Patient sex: F
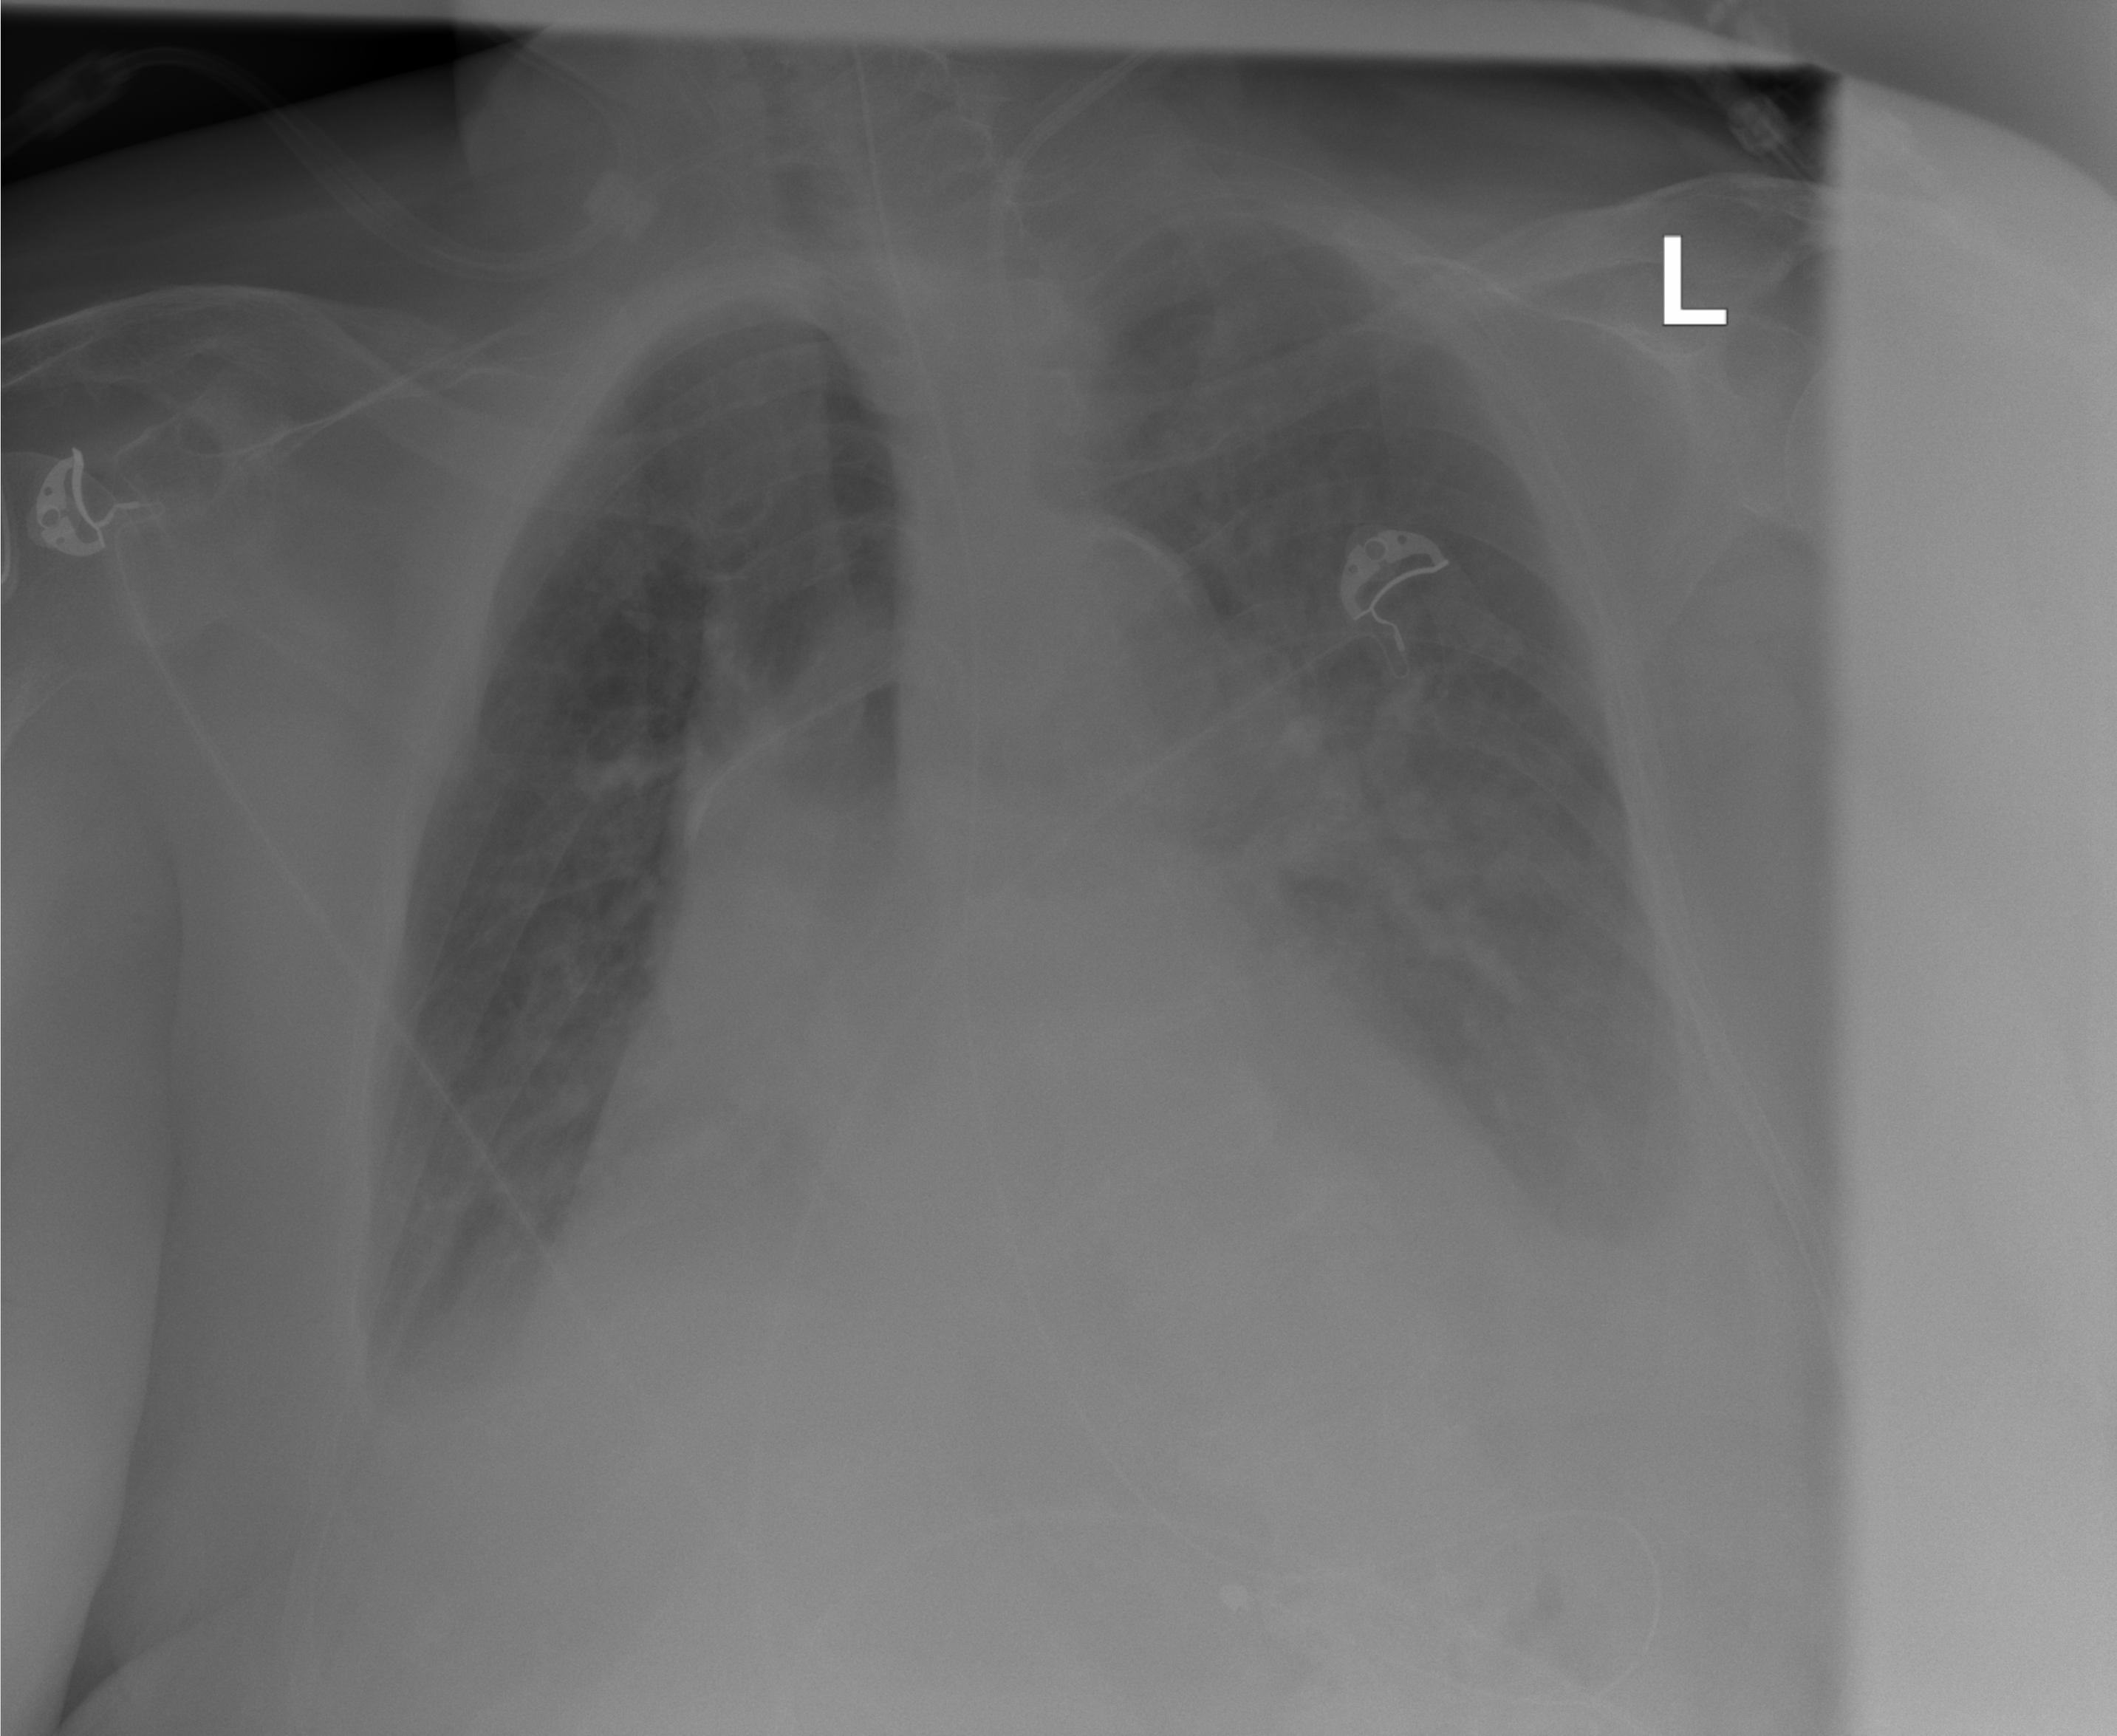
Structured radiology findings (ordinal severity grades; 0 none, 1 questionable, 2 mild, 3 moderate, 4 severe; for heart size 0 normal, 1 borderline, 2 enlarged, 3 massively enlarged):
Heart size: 2
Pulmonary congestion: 2
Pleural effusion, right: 2
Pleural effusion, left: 2
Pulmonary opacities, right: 2
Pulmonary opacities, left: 2
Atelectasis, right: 2
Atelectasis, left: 2